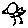
Label: bird